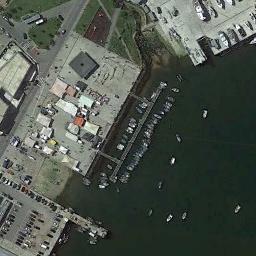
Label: harbor